Group 1:
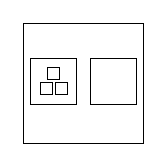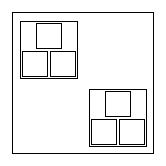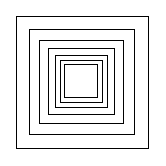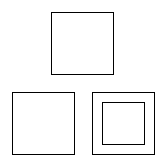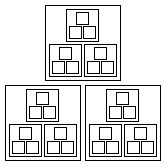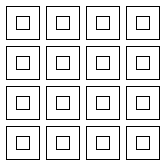
Group 2:
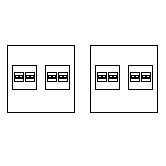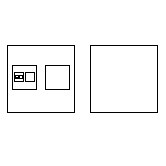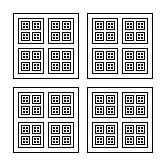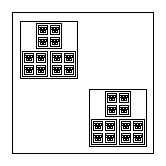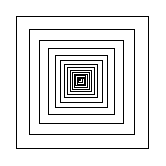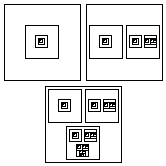
Rule separating the two groups: No infinite nesting vs. some infinite nesting.
Concepts: finite_infinite, fractal, infinity, nesting, recursion, self-reference
Author: Aaron David Fairbanks